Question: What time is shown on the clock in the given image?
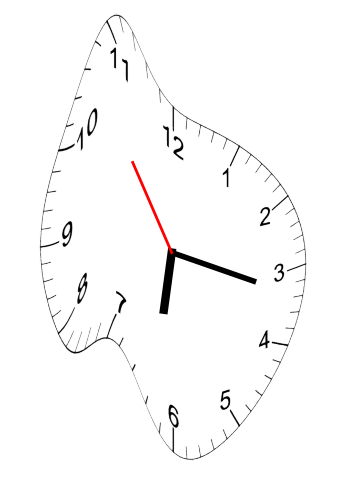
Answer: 06:16:54